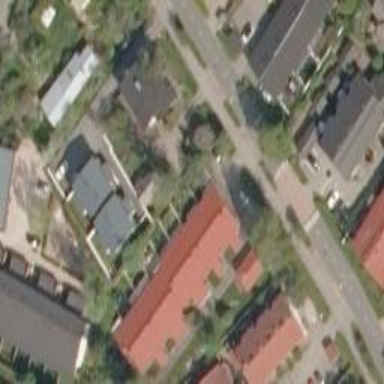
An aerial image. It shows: Terrace building with gabled roof.